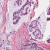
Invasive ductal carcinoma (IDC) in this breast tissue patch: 1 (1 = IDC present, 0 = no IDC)